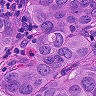
Metastatic tissue present: yes